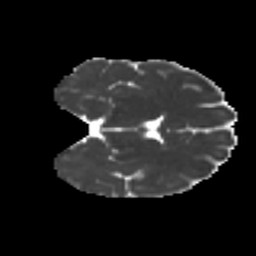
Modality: MD
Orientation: coronal
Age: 34
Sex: female
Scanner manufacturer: ge
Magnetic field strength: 3 T
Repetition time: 7.8 s
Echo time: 0.0606 s